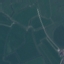
Land use / land cover: Pasture